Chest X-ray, PA view. Patient: 27 years old, sex M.
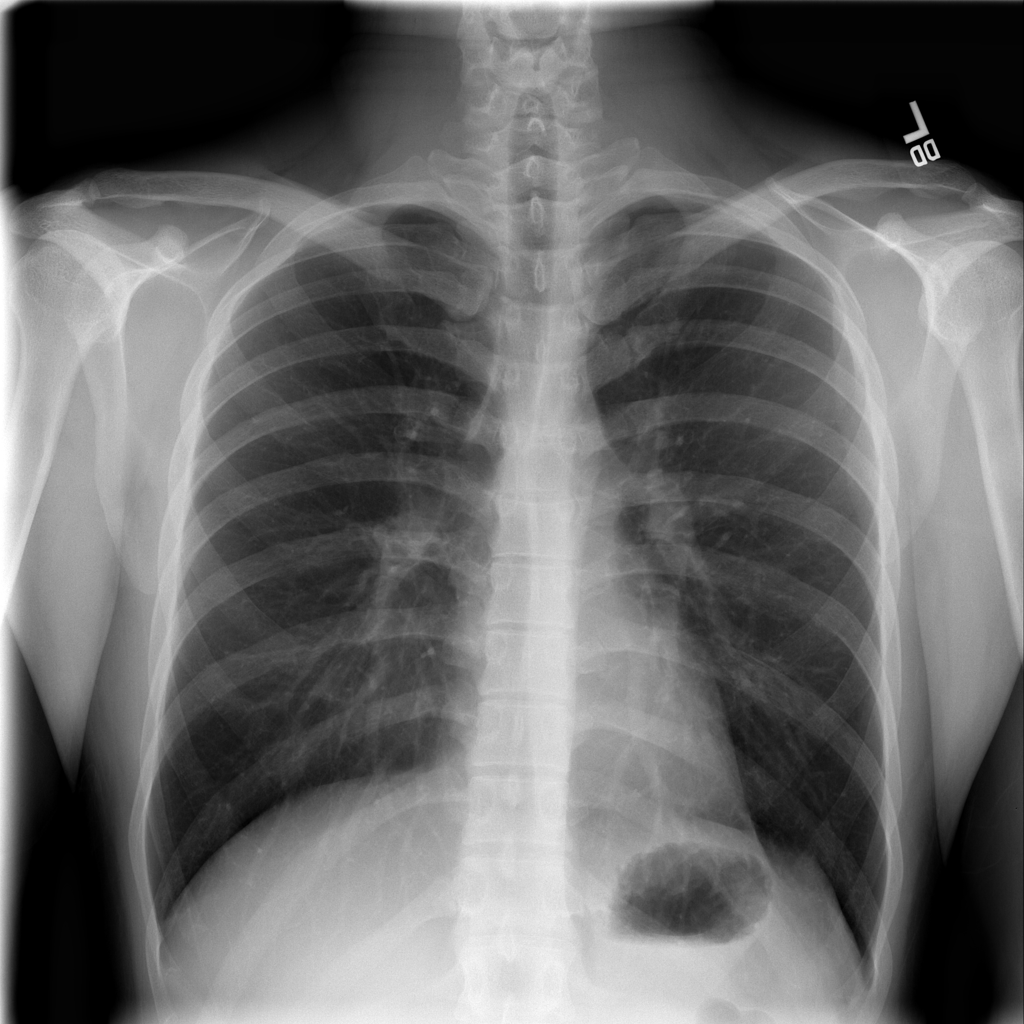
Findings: No Finding